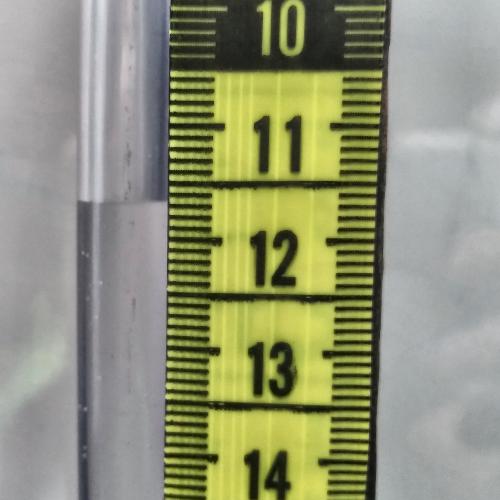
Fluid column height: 11.7 cm